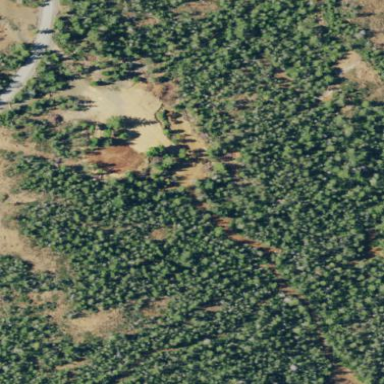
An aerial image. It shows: Forest area.